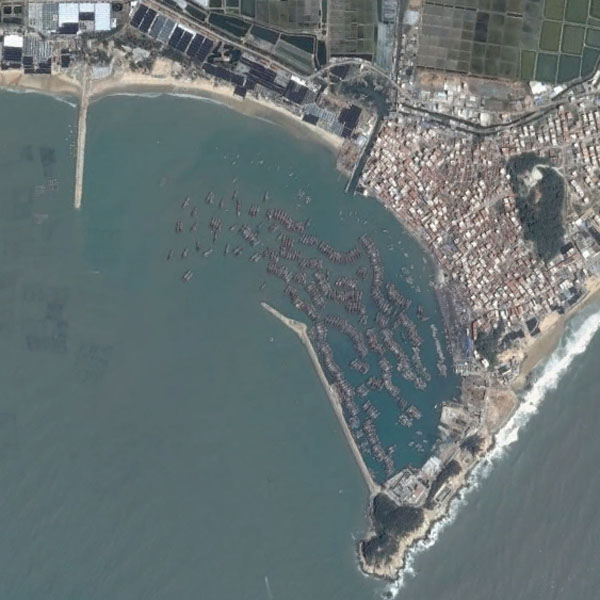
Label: Port